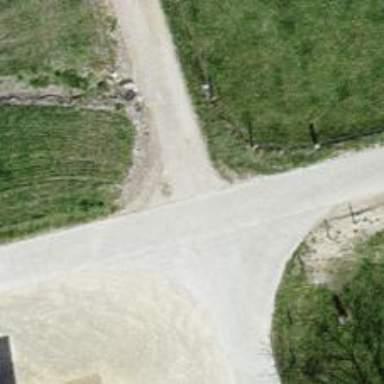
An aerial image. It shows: Unpaved track with grade2 tracktype.